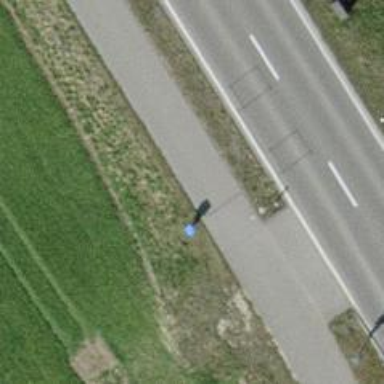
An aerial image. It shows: Traffic monitoring system is in place.